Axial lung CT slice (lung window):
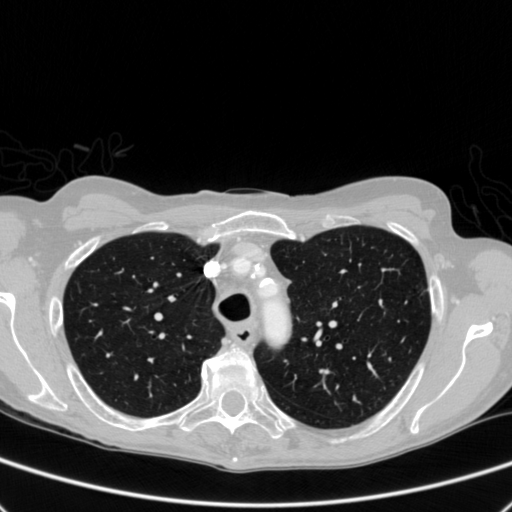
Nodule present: no